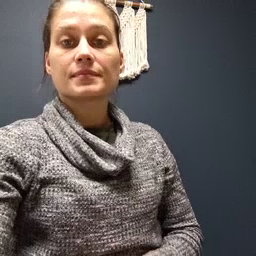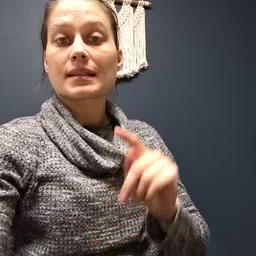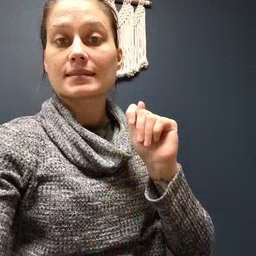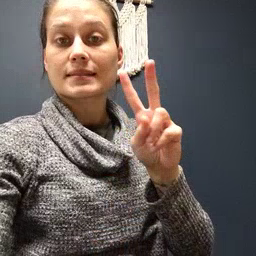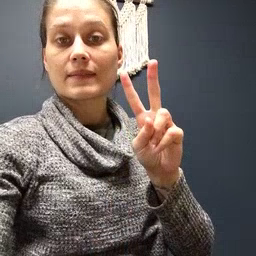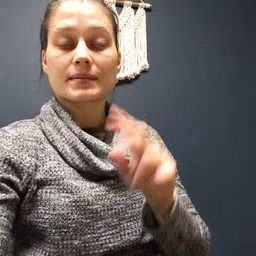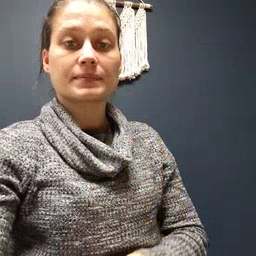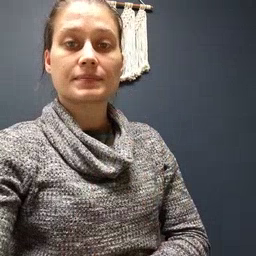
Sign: TV